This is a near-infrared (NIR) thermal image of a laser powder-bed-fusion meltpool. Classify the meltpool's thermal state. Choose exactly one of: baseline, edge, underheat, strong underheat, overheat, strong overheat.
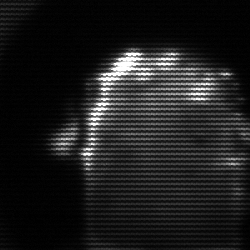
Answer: baseline